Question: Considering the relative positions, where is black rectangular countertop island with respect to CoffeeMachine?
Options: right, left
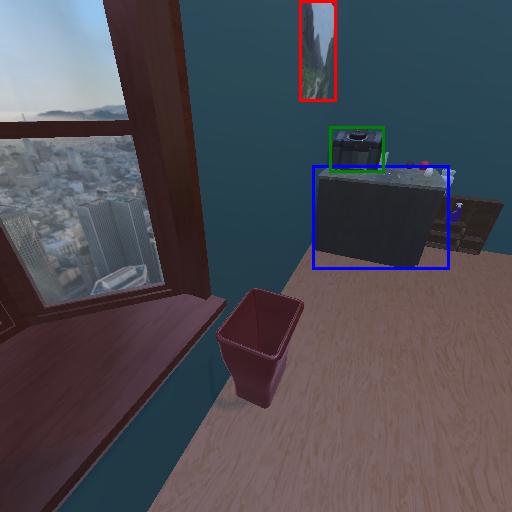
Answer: right